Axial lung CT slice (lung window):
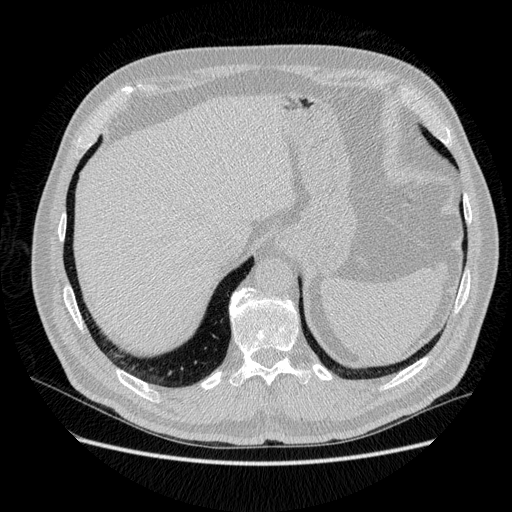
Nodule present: no